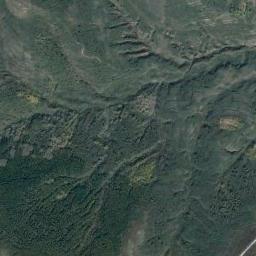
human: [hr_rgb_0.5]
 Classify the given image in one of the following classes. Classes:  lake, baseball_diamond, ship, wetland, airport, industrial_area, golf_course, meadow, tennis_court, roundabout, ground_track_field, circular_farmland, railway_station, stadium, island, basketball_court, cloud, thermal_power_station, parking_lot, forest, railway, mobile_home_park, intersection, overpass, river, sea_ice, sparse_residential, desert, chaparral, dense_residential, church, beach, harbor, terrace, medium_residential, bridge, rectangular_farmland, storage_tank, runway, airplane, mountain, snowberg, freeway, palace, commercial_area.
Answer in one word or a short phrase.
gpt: mountain